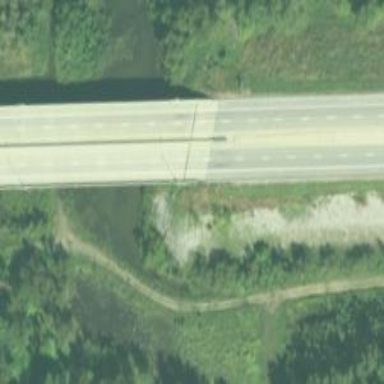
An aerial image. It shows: Primary highway bridge designed as expressway with dual carriageways.